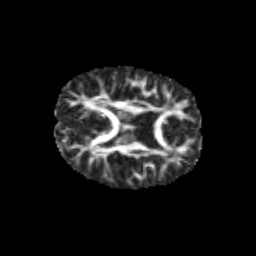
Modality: FA
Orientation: axial
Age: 10
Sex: male
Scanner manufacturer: siemens
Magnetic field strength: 3 T
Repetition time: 3.8 s
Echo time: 0.07 s